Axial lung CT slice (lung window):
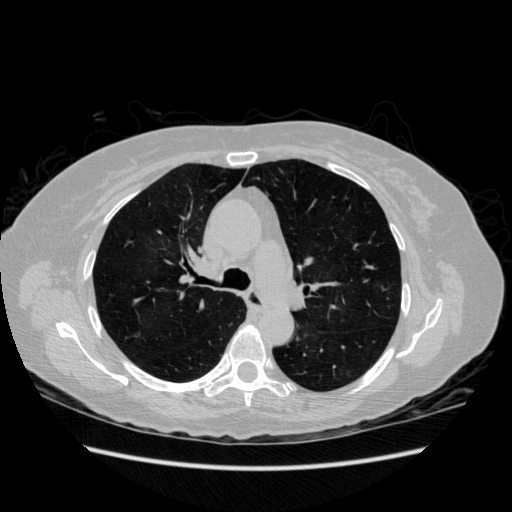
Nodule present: no